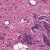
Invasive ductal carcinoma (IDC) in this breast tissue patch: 0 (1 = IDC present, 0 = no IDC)